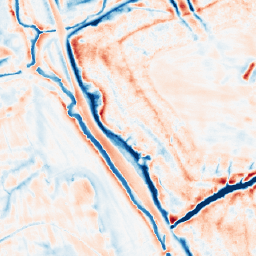
Category: edge_preserving
Decomposition family: bilateral
Decomposition parameters: d: 21
sigma_color: 100
sigma_space: 50
Upsampling method: nearest
Upsampling parameters: scale: 2
Upsampling scale: 2